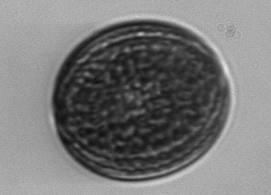
Label: Coscinodiscus